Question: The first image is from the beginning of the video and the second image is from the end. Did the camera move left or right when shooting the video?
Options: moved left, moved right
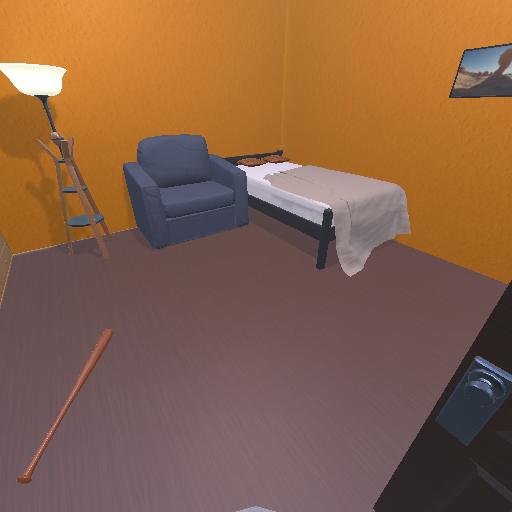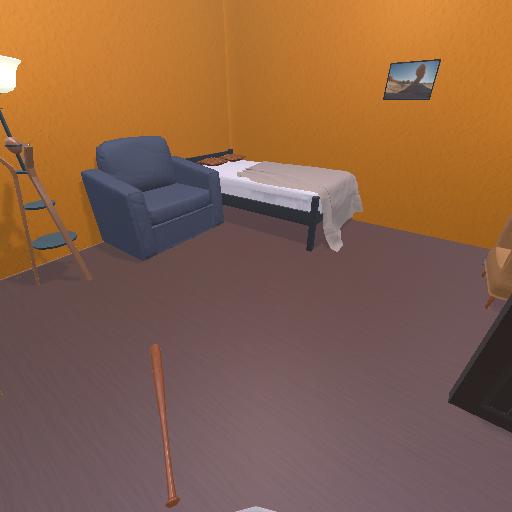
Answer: moved left